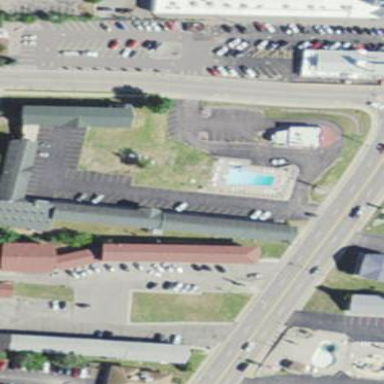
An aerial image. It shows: Building that is motel.